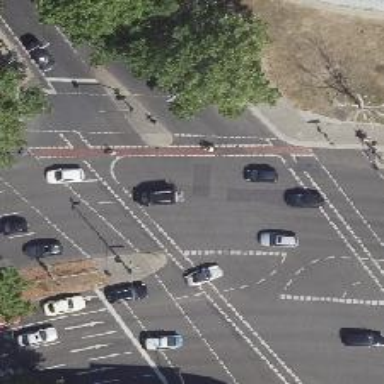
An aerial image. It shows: Secondary road with asphalt surface. There is cycle track on the right side.